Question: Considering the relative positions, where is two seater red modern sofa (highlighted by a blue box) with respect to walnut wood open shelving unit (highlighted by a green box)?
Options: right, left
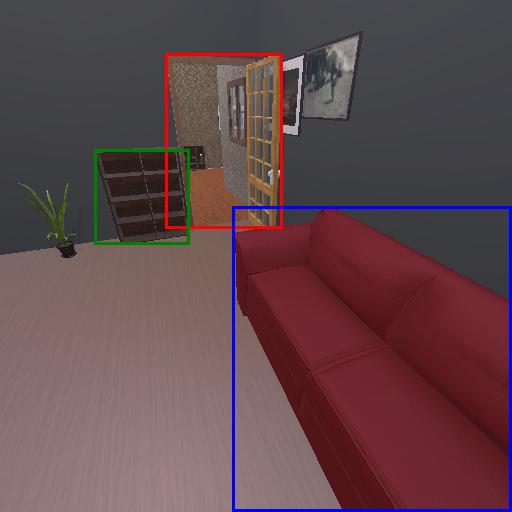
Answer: right